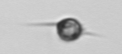
Label: Acanthoica_quattrospina